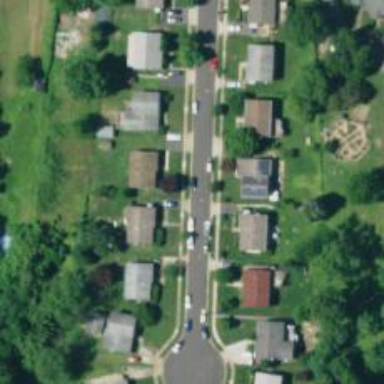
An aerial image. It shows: Neighborhood.